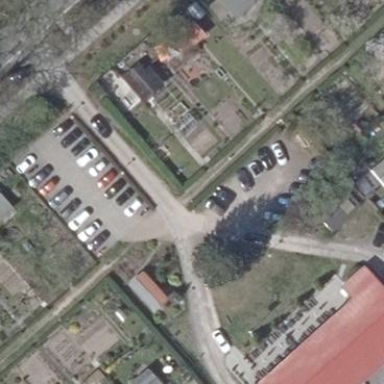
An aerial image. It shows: Parking area with surface.